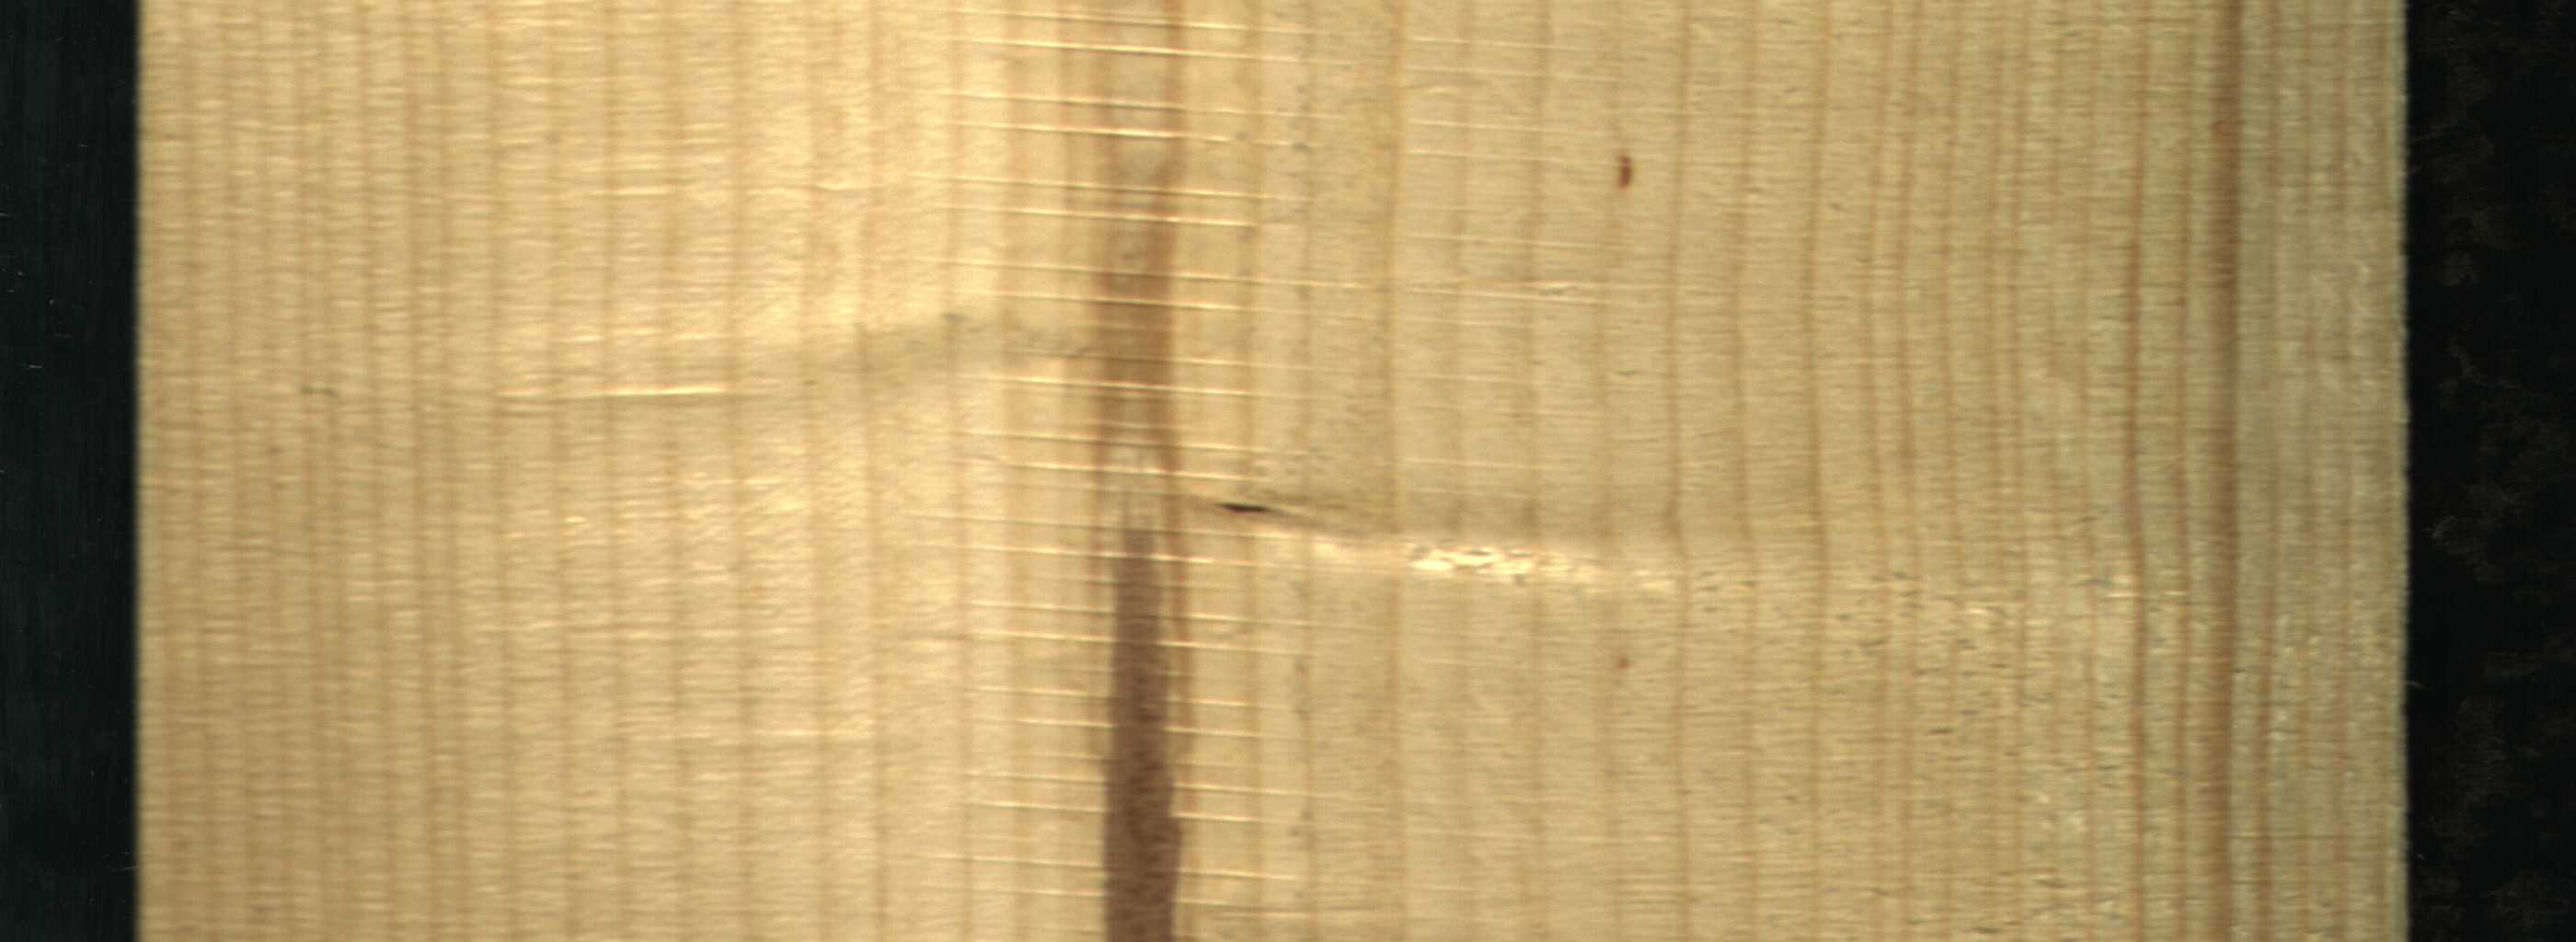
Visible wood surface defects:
Marrow
Live_Knot